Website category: sports
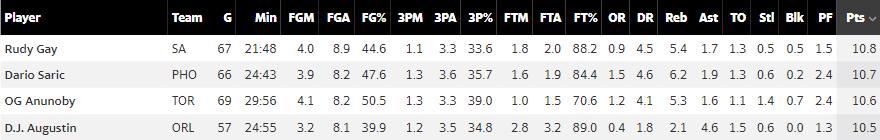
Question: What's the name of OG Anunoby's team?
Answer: TOR

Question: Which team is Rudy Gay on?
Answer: SA

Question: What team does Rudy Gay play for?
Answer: SA

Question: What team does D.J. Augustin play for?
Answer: ORL

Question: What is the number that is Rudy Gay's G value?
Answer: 67

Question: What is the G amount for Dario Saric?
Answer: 66

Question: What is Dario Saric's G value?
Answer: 66

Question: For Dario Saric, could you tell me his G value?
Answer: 66

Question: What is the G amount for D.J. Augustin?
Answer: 57

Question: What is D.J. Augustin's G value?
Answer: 57

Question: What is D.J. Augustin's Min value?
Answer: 24:55

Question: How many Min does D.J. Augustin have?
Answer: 24:55

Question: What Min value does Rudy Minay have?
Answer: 21:48

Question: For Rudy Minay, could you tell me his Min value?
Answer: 21:48

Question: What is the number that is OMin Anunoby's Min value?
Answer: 29:56

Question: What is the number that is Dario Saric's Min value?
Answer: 24:43

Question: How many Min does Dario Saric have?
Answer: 24:43

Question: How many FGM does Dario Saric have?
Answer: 3.9

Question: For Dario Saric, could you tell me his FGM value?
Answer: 3.9

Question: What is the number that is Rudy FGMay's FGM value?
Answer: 4.0

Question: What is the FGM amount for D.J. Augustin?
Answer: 3.2

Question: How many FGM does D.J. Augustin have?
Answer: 3.2

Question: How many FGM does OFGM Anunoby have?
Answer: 4.1

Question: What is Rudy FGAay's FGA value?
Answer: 8.9

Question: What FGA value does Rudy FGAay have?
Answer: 8.9

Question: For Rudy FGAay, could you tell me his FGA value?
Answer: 8.9

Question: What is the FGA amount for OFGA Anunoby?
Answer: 8.2

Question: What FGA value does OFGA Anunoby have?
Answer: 8.2

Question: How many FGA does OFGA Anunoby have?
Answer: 8.2

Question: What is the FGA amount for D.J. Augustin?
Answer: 8.1

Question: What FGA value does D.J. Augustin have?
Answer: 8.1

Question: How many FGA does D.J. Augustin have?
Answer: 8.1

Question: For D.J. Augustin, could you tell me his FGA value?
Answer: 8.1

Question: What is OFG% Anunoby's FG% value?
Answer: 50.5

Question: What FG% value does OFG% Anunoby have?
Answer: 50.5

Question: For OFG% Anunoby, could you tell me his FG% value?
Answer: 50.5

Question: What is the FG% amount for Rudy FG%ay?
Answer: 44.6

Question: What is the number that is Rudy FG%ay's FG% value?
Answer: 44.6

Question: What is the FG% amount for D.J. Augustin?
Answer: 39.9

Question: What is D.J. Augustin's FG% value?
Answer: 39.9

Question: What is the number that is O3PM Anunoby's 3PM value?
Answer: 1.3

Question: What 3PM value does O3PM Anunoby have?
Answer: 1.3

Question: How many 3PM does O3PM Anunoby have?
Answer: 1.3

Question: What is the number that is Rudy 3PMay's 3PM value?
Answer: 1.1

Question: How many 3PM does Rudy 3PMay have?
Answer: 1.1

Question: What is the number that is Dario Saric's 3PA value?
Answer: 3.6

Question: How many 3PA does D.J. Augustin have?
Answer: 3.5

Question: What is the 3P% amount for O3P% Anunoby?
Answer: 39.0

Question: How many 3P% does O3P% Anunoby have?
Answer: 39.0

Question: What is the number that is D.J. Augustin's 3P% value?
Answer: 34.8

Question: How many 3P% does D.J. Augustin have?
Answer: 34.8

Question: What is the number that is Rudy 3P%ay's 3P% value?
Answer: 33.6

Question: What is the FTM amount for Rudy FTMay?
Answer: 1.8

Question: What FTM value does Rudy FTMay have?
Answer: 1.8

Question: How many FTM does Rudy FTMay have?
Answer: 1.8

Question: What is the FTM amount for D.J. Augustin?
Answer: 2.8

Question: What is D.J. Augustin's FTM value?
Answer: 2.8

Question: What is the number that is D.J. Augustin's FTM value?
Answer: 2.8

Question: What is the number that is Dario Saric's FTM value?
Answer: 1.6

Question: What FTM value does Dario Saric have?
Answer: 1.6

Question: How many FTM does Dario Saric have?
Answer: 1.6

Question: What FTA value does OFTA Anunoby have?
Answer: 1.5

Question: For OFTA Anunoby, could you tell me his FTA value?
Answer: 1.5

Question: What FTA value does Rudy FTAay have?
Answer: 2.0